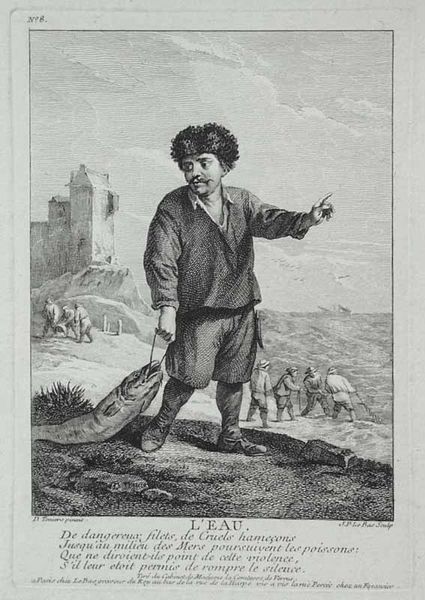
Titel: L'eau
Künstler: Jacques-Philippe Lebas
Standort: Karlsruhe
Institution: Staatliche Kunsthalle Karlsruhe
Schlagwörter: berg, felsen, hand, himmel, mann, meer, wasser, weiß, wolken, menschen, see, stadt, ufer, finger, geste, grau, hut, hüte, kopfbedeckungen, männer, schwarz, zeichnung, gebäude, gras, haus, tier, wiese, leute, bart, hemd, hose, kappe, mütze, mützen, schnurrbart, kleidung, mensch, messer, pelz, stein, häuser, vögel, kirche, haare, realismus, kind, blatt, bauern, boot, turm, kopfbedeckung, küste, schiff, schrift, strand, wellen, schuhe, fischer, netze, acker, fels, dorf, arbeiter, französisch, hafen, möwen, seemann, wetter, zeigefinger, inschrift, socken, kontrapost, junge, scheide, zeigen, bauer, ruine, haken, schwein, knabe, buch, burg, bub, windig, festung, druck, radierung, stich, seite, illustration, schwarzweiß, text, beschriftung, angel, stiefel, allegorie, buchseite, lachs, fisch, beute, gedicht, kniebundhose, pelzmütze, fischerei, fang, tur, spielbein, standbein, kupferstich, netz, angler, angeln, fischen, wels, graphil, turn, fischfang, zeigegestus, meeer, runie, lederschuhe, messerscheide, eau, l eau, frankreich fischer 18. jahrhundert, gefärhlich, wasser frankreich, fischer fisch, ufer schloss, üelz